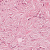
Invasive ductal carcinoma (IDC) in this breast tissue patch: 1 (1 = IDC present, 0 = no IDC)